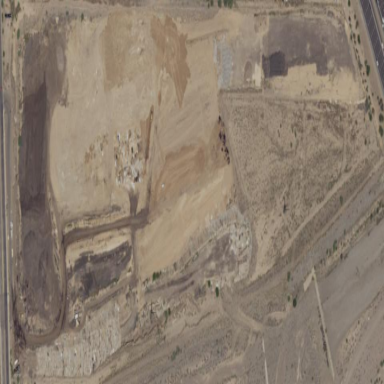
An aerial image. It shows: Quarry area.